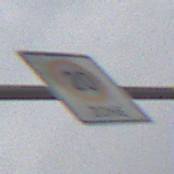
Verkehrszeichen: BeginnZone20
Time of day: Midday
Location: Outdoor (Nature)
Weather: PartlyCloudy
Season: NotSpecified
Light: Natural